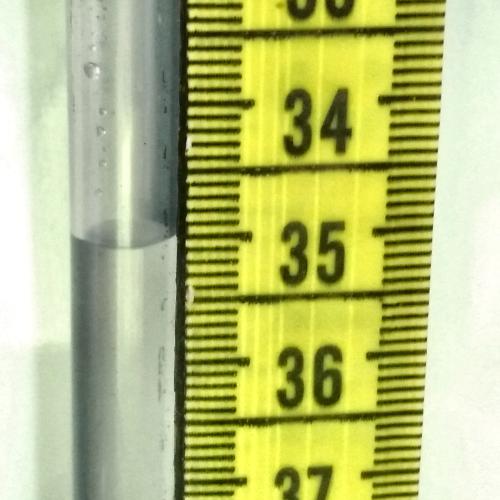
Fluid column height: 35.0 cm